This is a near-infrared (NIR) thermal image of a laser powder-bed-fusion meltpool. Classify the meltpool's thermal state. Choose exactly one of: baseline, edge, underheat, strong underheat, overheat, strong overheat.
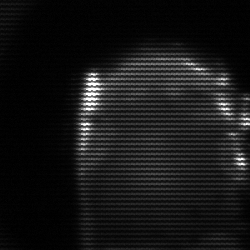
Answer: baseline